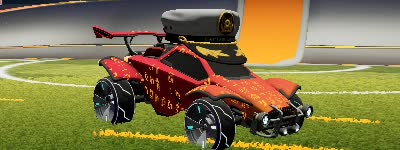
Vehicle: octane